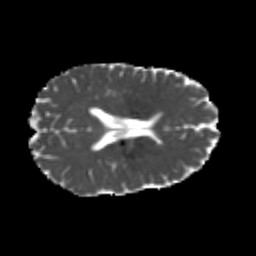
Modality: MD
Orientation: axial
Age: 23
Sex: female
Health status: healthy
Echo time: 0.074 s